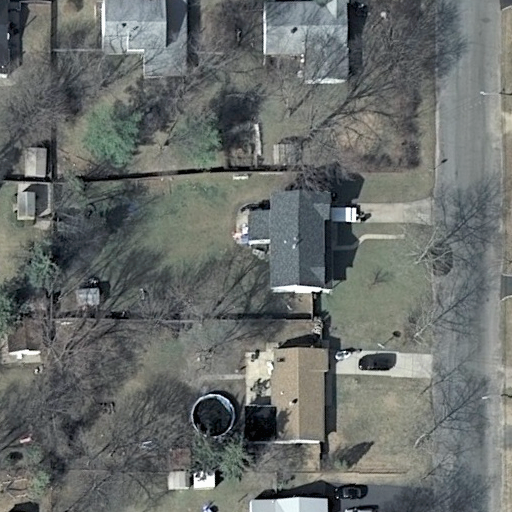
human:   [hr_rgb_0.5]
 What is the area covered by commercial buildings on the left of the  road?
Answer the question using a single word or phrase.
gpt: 0m2

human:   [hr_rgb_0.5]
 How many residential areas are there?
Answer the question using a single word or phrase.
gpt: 1

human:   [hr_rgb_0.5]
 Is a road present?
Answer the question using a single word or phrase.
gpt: yes

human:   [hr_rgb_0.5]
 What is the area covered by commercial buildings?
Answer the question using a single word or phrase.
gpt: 0m2

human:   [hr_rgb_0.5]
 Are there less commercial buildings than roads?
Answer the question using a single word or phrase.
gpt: yes

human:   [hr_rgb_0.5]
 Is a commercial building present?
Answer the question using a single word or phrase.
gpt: no

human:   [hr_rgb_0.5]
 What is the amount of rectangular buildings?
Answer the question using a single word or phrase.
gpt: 4

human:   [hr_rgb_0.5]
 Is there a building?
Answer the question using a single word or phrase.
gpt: yes

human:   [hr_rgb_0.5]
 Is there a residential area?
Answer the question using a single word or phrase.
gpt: yes

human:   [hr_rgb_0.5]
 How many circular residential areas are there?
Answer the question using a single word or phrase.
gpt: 0

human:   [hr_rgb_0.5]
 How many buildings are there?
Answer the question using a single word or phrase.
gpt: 8

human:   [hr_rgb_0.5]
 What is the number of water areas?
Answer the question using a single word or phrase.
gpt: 0

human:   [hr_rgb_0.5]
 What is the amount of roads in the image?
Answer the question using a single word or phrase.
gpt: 1

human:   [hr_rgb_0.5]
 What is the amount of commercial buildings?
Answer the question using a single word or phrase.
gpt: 0

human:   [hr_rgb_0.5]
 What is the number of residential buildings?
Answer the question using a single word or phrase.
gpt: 6

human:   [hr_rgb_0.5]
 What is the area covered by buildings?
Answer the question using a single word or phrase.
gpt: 1351m2

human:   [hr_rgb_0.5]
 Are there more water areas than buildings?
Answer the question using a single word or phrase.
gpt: no

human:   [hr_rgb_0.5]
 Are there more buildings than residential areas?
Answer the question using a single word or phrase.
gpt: yes

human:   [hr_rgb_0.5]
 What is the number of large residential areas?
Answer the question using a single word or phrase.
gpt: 1

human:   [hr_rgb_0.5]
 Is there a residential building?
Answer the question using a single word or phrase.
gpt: yes

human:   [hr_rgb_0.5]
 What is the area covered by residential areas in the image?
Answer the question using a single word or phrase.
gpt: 10599m2

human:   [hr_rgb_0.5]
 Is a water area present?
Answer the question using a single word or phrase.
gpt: no

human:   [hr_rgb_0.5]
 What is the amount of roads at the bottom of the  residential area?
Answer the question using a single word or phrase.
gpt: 0

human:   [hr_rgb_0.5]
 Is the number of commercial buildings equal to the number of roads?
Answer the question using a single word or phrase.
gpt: no

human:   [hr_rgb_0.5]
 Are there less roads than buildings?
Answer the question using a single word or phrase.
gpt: yes

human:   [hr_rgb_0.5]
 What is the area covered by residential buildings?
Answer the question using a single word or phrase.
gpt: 1315m2

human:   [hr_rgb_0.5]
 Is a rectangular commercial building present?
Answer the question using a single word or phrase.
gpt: no

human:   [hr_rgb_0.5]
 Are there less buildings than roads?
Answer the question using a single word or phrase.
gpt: no

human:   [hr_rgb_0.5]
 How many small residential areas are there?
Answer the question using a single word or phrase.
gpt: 0

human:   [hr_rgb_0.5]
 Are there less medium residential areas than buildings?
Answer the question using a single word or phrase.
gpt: yes

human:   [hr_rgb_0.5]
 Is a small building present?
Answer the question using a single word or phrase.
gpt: yes

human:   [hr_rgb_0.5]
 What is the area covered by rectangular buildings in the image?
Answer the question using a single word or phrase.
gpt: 284m2

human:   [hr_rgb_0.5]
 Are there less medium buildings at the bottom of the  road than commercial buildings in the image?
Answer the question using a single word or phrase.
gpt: no

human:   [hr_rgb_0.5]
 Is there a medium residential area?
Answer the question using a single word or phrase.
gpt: no

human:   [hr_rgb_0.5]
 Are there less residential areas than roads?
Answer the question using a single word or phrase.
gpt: no

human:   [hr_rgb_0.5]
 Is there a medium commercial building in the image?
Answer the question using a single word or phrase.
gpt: no

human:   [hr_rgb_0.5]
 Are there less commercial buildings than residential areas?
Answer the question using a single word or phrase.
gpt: yes

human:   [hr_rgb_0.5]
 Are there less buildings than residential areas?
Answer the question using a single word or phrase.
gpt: no

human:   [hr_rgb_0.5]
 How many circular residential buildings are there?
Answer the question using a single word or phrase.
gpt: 0

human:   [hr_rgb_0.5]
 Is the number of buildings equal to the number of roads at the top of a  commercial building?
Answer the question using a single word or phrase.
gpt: no

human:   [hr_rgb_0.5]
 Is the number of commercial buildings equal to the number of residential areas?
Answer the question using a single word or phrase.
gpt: no

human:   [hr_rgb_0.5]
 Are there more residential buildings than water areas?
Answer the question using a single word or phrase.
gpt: yes

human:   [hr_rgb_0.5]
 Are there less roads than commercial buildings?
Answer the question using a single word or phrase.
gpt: no

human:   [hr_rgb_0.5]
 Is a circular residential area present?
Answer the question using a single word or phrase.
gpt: no

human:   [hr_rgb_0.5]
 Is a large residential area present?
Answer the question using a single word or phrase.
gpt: yes

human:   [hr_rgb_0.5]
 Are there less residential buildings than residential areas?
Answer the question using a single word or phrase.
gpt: no

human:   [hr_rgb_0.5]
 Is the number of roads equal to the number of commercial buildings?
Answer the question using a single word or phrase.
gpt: no

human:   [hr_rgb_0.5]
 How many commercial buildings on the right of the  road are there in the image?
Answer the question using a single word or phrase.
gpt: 0

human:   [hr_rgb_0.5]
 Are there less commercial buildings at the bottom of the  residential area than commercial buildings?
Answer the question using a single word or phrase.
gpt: no

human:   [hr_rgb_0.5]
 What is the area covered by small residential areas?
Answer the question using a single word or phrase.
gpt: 0m2

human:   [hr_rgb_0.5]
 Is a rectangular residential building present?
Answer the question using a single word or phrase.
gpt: yes

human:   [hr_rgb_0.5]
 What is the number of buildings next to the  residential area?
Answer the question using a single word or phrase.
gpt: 8

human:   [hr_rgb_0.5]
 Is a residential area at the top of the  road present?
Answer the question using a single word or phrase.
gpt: no

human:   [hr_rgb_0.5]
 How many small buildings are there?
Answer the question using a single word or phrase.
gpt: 3

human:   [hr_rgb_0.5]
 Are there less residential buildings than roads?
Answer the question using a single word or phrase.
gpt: no

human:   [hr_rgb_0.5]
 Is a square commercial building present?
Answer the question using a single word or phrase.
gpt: no

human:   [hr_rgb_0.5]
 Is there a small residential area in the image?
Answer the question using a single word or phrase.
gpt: no

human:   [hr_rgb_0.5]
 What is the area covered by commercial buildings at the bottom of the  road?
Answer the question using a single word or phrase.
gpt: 0m2

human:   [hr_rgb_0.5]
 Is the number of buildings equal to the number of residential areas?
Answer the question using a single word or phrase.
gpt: no

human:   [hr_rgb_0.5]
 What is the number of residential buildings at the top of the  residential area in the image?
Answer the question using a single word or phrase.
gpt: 3

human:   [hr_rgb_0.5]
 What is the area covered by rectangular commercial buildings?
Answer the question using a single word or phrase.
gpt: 0m2

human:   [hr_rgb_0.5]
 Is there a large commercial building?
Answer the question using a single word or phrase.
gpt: no

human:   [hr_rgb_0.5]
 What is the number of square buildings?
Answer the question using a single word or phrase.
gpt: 0

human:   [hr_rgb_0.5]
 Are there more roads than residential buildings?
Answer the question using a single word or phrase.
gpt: no